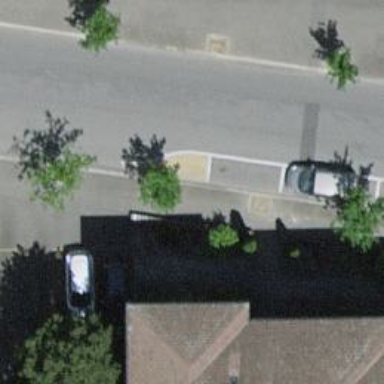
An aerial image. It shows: Broadleaved tree found on street.